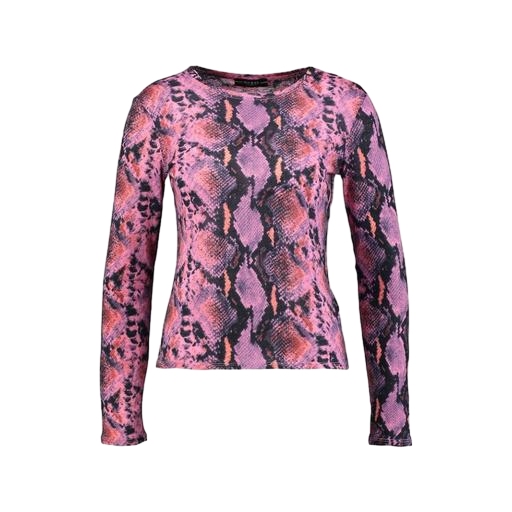
her longsleeve top, long-sleeve top, patterned tee, white background